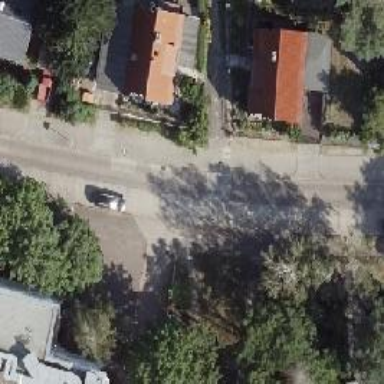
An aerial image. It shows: Bump for traffic calming.